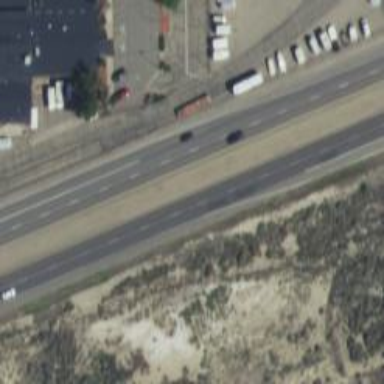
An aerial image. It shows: Expressway with asphalt surface. The highway is classified as trunk and has grade1 tracktype.